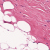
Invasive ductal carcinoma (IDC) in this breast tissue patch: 0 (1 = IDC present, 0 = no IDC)